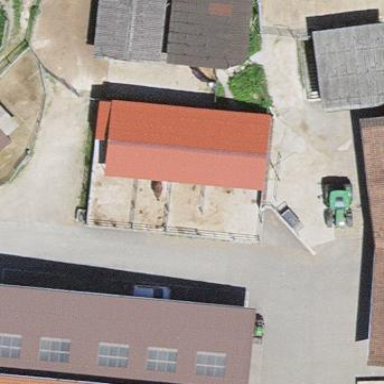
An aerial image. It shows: Farm auxiliary building.